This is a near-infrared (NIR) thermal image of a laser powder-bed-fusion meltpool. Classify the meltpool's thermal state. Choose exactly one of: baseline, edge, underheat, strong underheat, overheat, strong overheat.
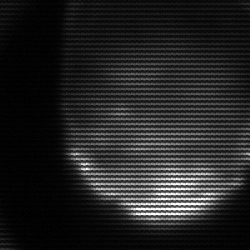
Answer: edge